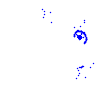
Particle: electron